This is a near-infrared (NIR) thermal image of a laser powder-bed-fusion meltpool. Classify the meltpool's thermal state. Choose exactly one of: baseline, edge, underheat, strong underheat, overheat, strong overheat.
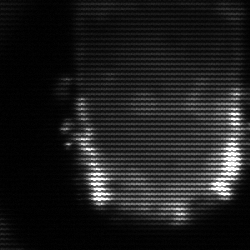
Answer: baseline